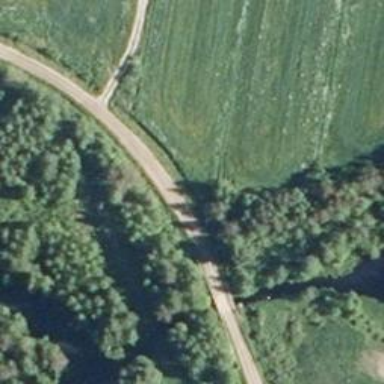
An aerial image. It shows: Unclassified road.